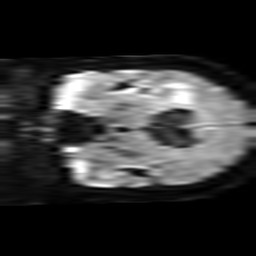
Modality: TRACE
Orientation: coronal
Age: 66
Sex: female
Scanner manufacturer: philips
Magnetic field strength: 3 T
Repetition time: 3.076 s
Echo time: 0.076 s